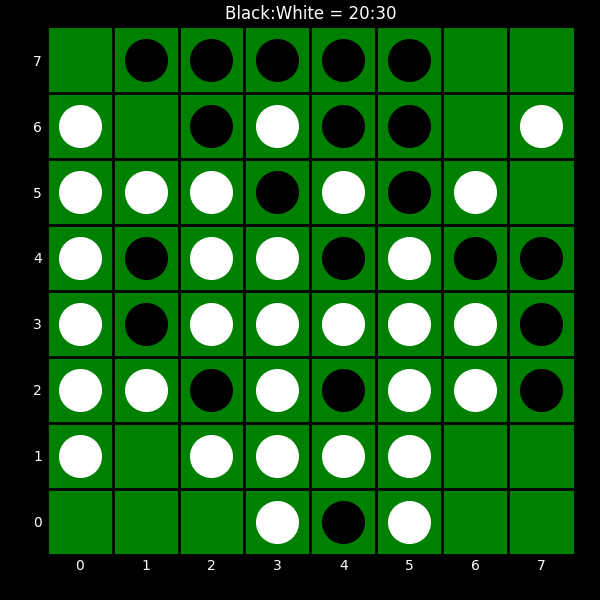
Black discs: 20
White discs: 30